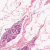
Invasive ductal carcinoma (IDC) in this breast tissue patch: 0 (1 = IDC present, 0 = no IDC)